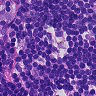
Metastatic tissue present: no